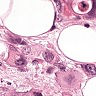
Metastatic tissue present: yes